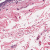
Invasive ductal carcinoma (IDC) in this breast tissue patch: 0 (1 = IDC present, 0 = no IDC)